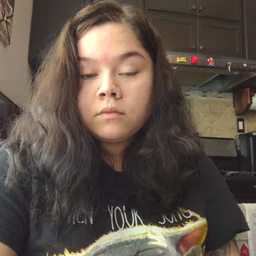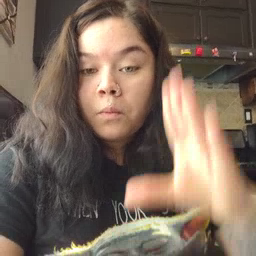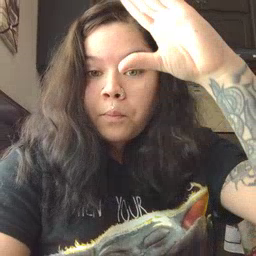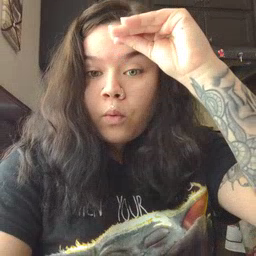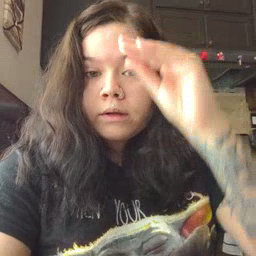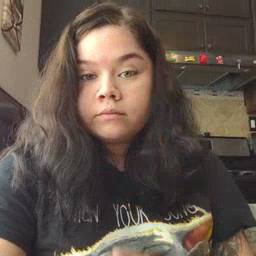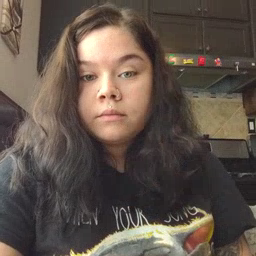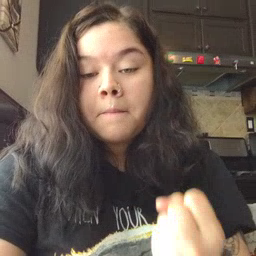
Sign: boy